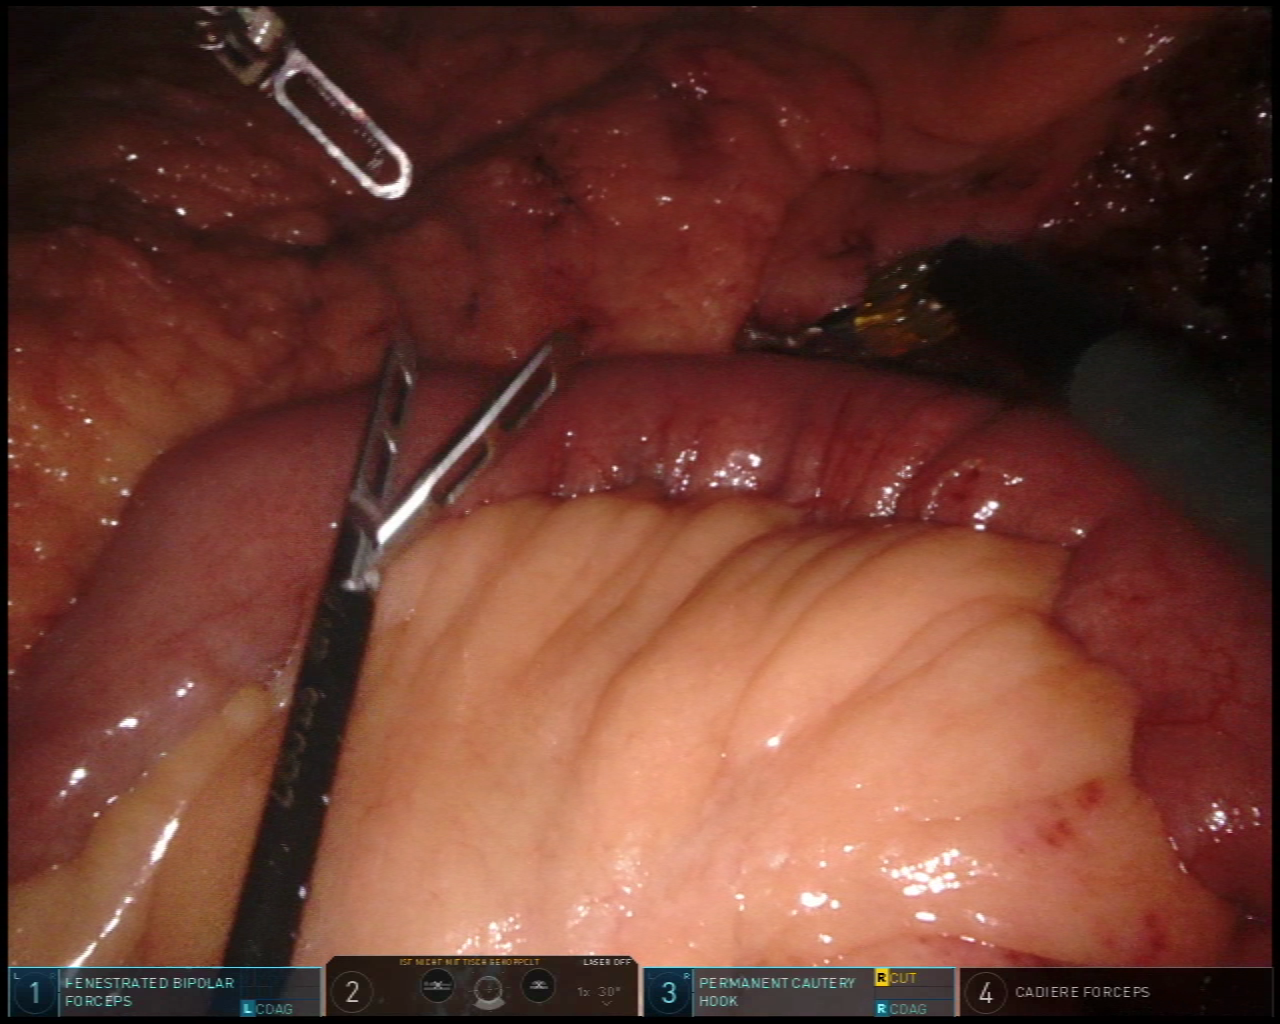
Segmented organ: small_intestine
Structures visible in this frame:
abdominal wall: no
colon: no
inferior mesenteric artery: no
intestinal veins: no
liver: no
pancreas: no
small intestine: yes
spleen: no
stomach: no
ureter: no
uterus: no
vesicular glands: no